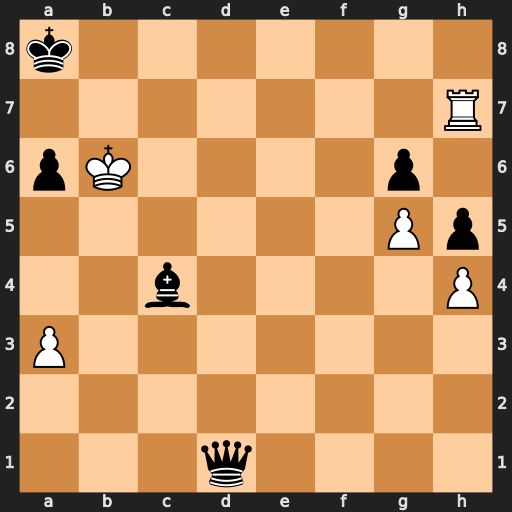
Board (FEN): k7/7R/pK4p1/6Pp/2b4P/P7/8/3q4
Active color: w
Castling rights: -
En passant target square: -
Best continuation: Rh8+ Bg8 Rxg8+ Qd8+ Rxd8#